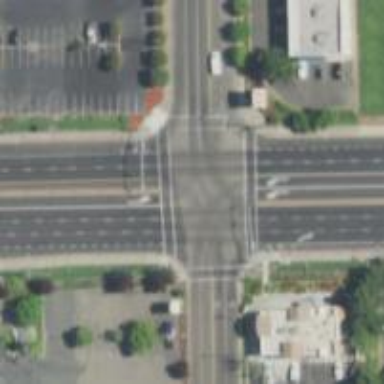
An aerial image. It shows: Marked crossing on the road.